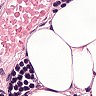
Metastatic tissue present: yes